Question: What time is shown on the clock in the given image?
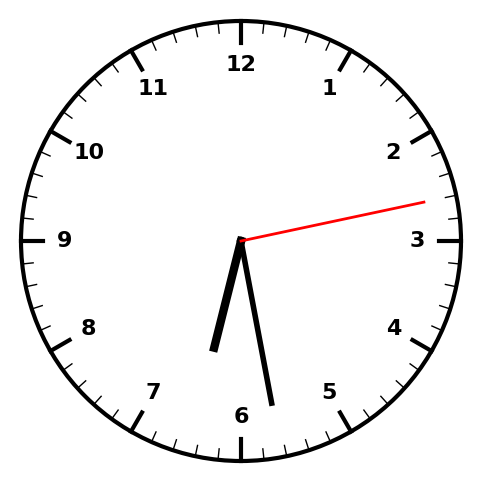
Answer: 06:28:13